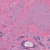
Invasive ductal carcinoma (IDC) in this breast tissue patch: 1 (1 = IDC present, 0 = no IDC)